Question:
I'm trying to minimise the function shown above. I'm searching between (-1,1). I use the following code
'''
optim(runif(1,min=-1,max=+1), ..., method = "Brent", lower = -1.0, upper = 1.0)
'''
and I've noticed that it always returns a value of x = -0.73 instead of the correct x = 0.88 answer. The reason is given in the 'optimise' help page:
> The first evaluation of f is always at x_1 = a + (1-ph)(b-a) where (a,b) = (lower, upper) and phi = (sqrt(5) - 1)/2 = 0.61803.. is the golden section ratio. Almost always, the second evaluation is at x_2 = a + phi(b-a). Note that a local minimum inside [x_1,x_2] will be found as solution, even when f is constant in there, see the last example.
I'm curious if there is anyway to use Brent's method without hitting the same local minimum each time.
Changing method to "L-BFGS-B" works better (a random local minimum is returned each time):
'''
optim(runif(1,min=-1,max=+1), ..., method = "L-BFGS-B", lower = -1.0, upper = 1.0)
'''
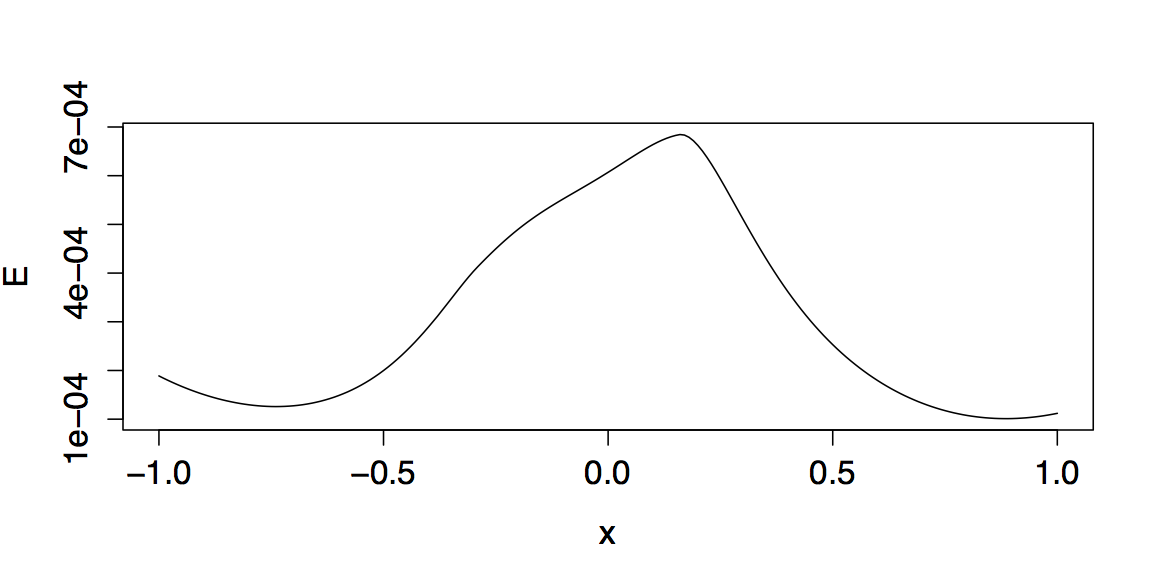
Answer: Your function is NOT convex, therefore you will have multiple local/global minima or maxima. For your function I would run a non traditional/ derivative free global optimizer like simulated annealing or genetic algorithm and use the output as a starting point for BFGS or any other local optimizers to get a precise solution. Repeat the above step multiple times you will find all the global and local optimum points.